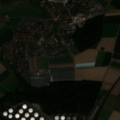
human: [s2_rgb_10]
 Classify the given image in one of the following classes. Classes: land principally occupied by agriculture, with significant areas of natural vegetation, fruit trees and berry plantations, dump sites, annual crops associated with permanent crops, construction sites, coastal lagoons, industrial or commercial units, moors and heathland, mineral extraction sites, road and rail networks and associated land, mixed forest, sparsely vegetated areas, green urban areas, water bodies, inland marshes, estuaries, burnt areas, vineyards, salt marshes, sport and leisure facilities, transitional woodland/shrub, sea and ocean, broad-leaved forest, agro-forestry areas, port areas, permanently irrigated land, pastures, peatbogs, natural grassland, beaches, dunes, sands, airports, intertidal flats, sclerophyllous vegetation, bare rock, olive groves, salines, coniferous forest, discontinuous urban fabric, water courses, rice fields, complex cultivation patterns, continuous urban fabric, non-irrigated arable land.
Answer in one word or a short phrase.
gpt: discontinuous urban fabric, industrial or commercial units, non-irrigated arable land, mixed forest